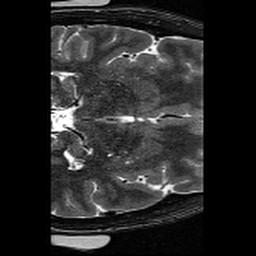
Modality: T2w
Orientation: axial